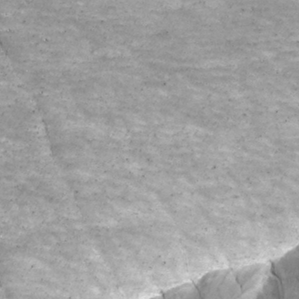
Label: non_frost